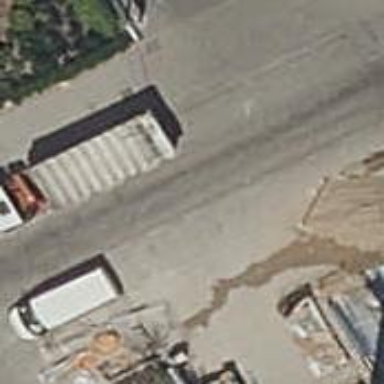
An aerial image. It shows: Motorcycle parking facility.